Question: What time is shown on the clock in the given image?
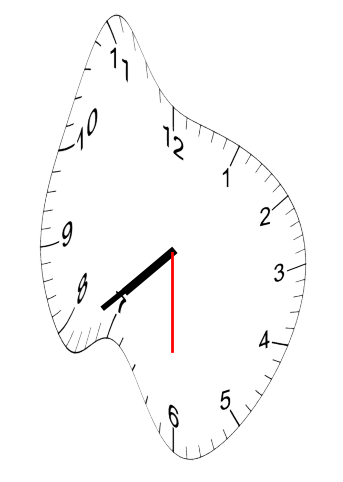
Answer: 07:38:30